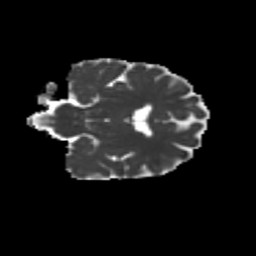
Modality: MD
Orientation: coronal
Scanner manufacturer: siemens
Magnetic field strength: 3 T
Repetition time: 9.2 s
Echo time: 0.084 s